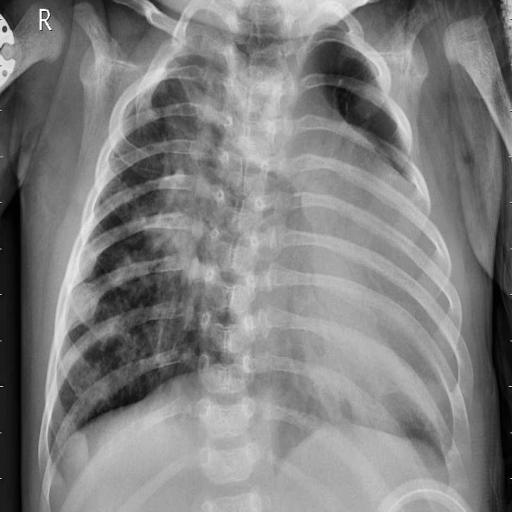
Finding: PNEUMONIA